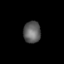
Tissue: skin
Cell type: Epithelial cells
Senescence score: 0.2486
Nuclear area (px): 365
Mean DAPI intensity: 96.463